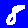
Digit: 8